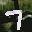
Label: 7